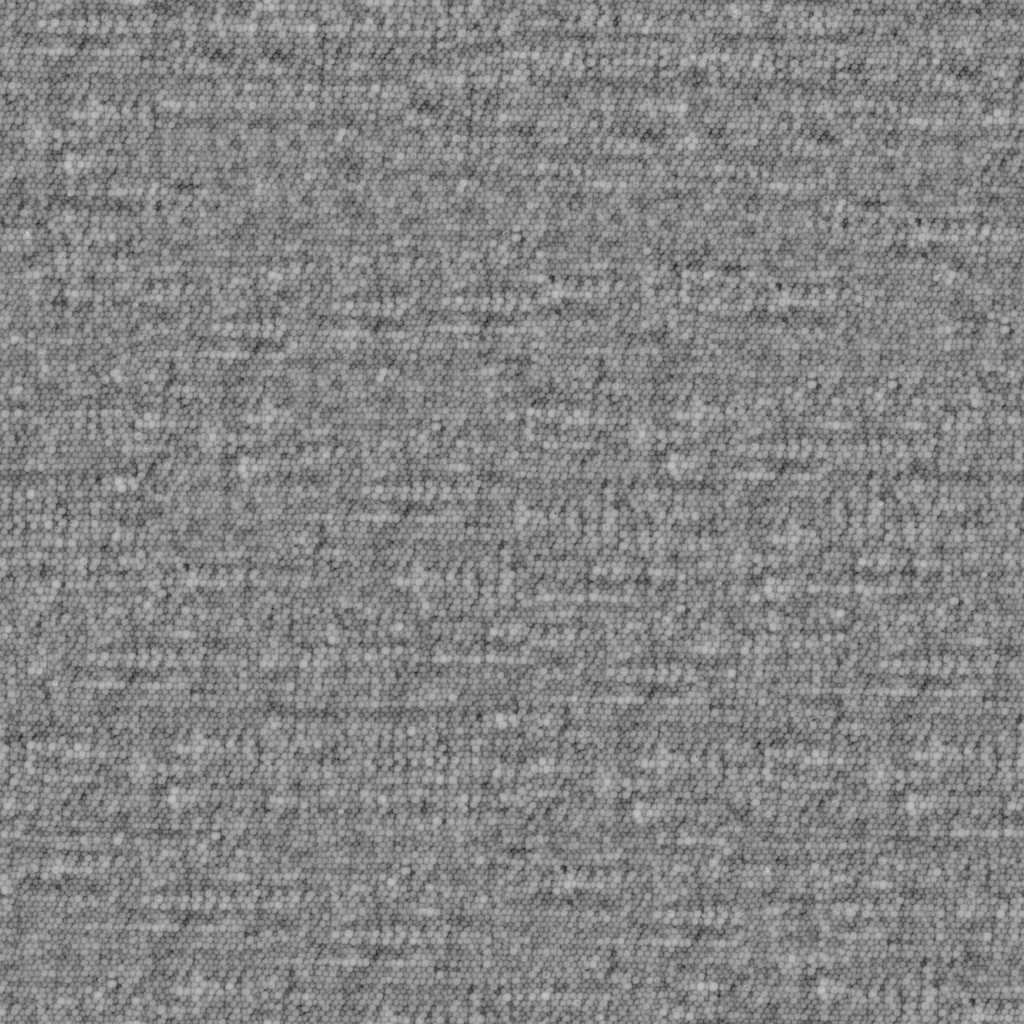
Texture map type: Displacement